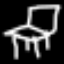
Label: chair